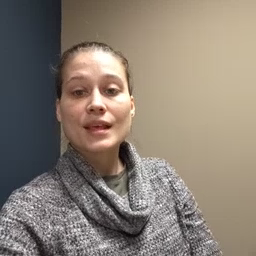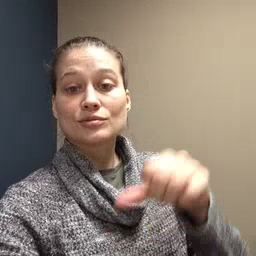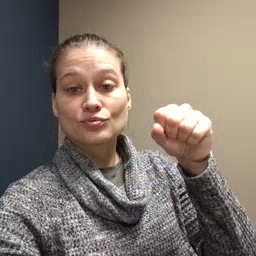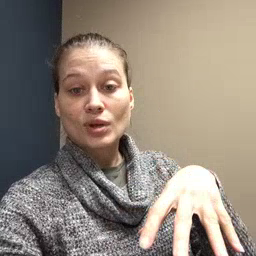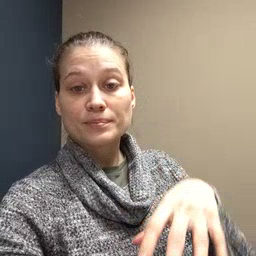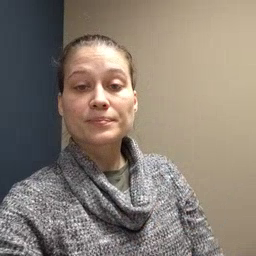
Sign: drop